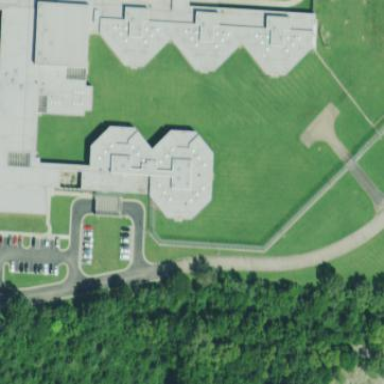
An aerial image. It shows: Prison building.